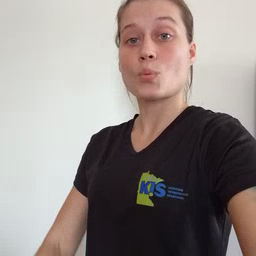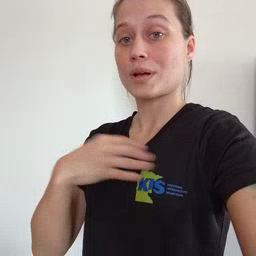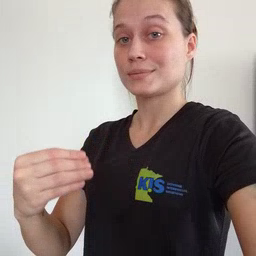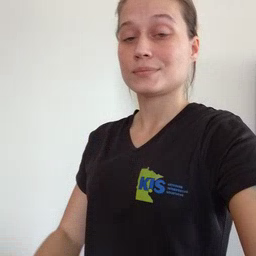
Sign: white